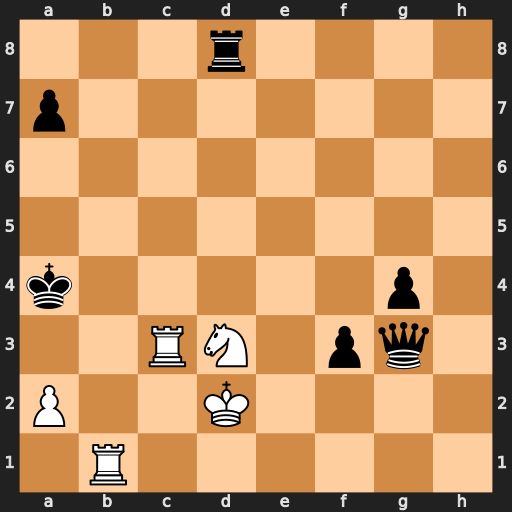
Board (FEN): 3r4/p7/8/8/k5p1/2RN1pq1/P2K4/1R6
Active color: w
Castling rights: -
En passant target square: -
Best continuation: Rb4+ Ka5 Ra3#